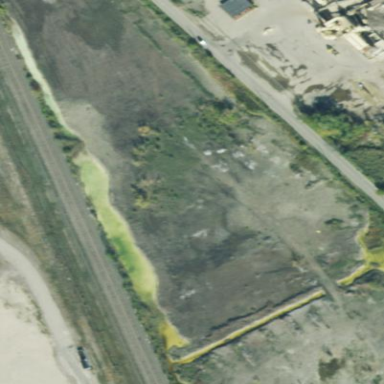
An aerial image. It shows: Brownfield area.